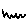
Label: zigzag